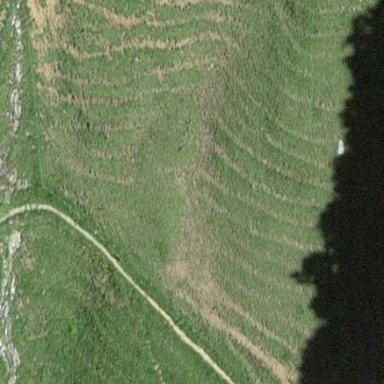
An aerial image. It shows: Grassy surface.